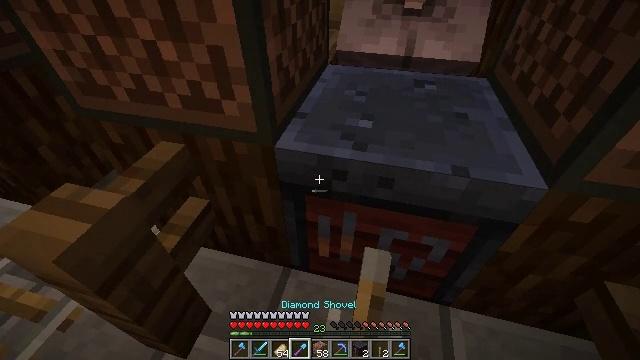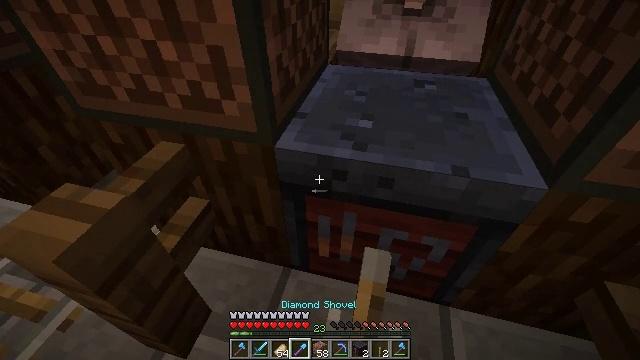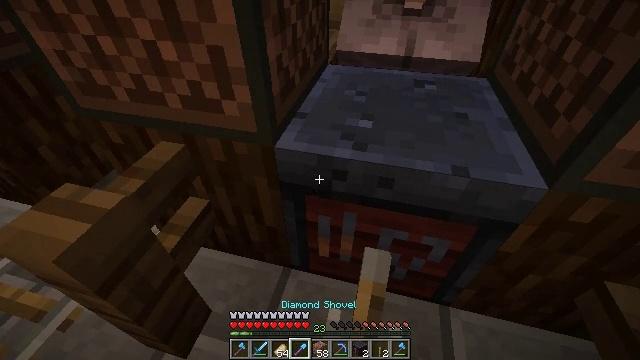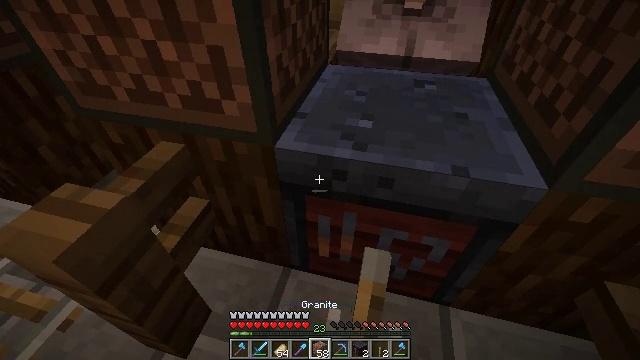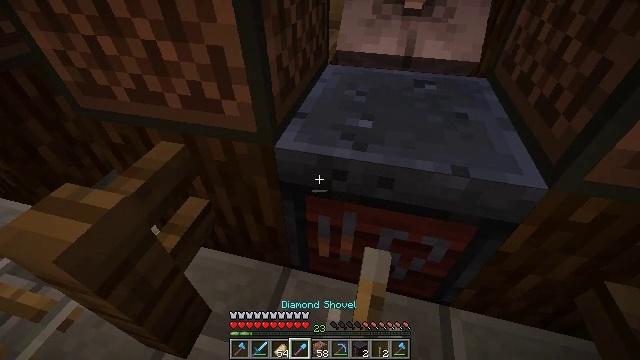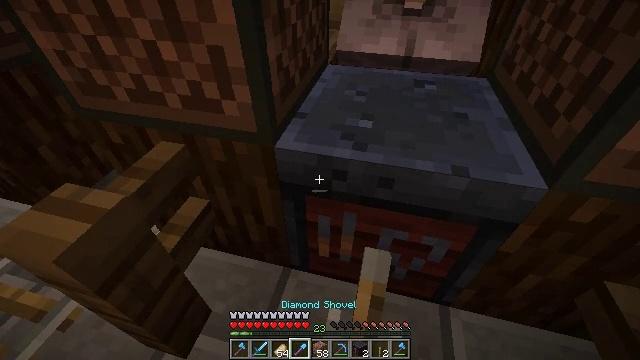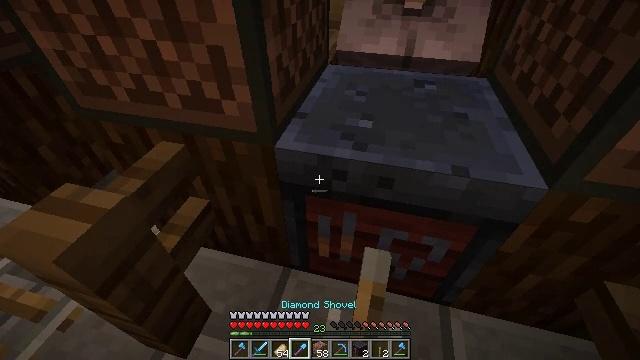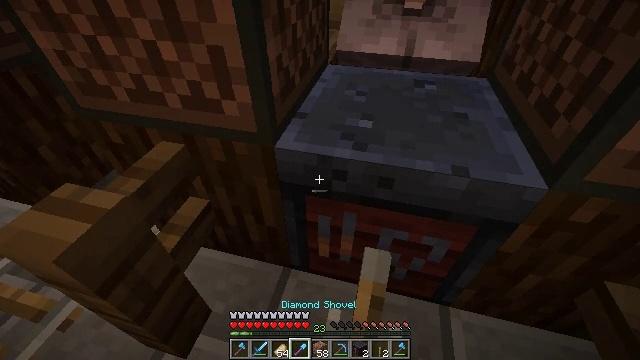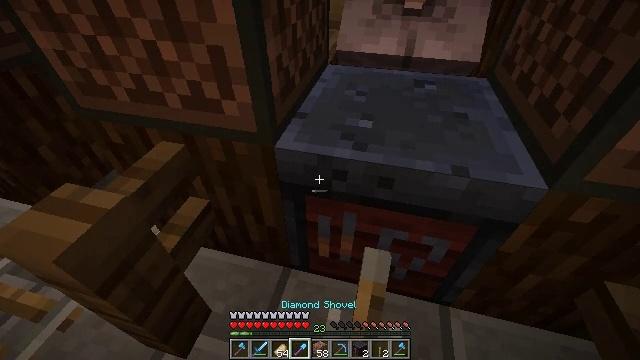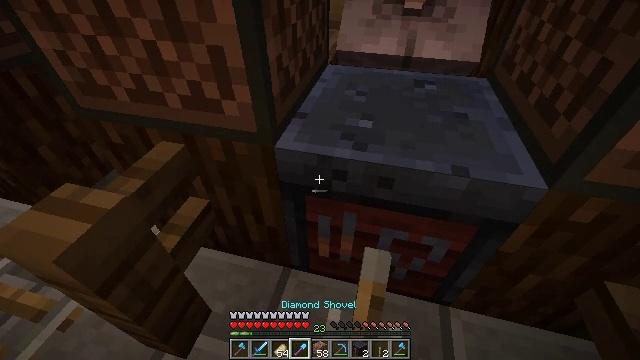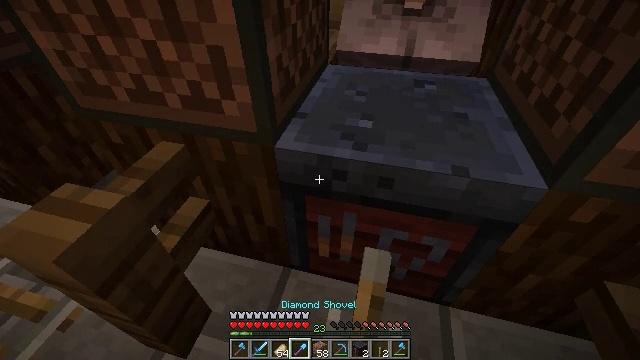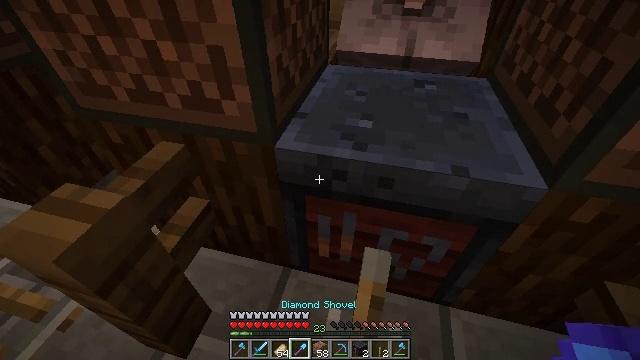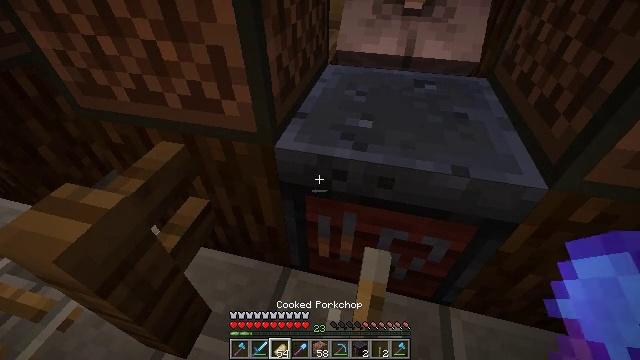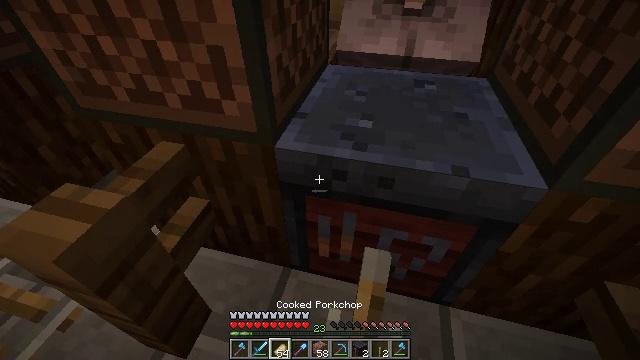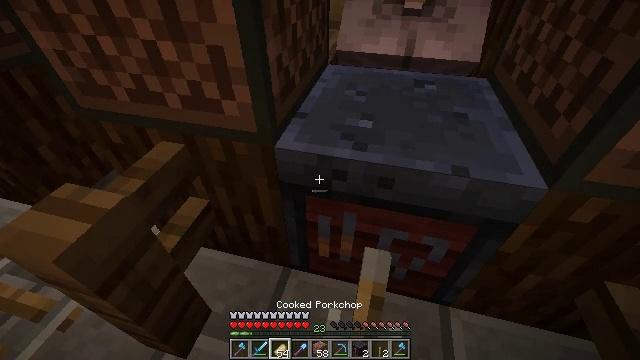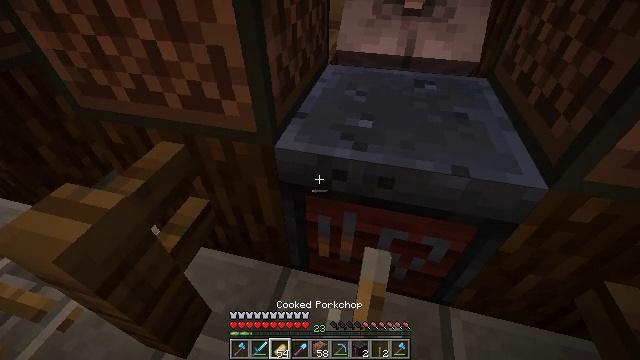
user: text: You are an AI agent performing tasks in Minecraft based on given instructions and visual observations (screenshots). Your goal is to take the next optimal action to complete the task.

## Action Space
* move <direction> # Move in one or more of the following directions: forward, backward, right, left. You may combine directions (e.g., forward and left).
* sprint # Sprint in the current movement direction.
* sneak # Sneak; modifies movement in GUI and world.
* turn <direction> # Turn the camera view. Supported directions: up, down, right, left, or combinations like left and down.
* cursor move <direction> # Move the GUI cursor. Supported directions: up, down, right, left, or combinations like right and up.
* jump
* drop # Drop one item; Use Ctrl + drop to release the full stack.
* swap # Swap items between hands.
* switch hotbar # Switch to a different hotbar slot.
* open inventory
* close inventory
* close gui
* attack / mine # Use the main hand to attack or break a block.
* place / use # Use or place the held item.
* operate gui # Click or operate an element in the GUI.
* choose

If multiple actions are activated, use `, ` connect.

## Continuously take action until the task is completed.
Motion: motion action
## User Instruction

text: Attack the smithing table to collect it.
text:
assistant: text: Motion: no_op
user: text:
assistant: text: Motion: no_op
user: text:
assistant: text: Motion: no_op
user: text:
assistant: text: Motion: no_op
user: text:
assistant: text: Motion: no_op
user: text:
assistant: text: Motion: no_op
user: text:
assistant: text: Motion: no_op
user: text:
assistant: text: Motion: no_op
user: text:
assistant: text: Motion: no_op
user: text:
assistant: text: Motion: no_op
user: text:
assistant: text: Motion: no_op
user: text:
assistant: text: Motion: no_op
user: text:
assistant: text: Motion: no_op
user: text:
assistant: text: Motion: no_op
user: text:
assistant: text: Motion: no_op
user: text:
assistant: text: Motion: no_op
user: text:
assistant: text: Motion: no_op
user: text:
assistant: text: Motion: no_op
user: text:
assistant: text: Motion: no_op
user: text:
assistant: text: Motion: no_op
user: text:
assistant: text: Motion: no_op
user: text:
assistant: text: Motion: no_op
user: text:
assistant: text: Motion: no_op
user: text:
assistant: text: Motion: no_op
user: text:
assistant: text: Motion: no_op
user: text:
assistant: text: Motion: no_op
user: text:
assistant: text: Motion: no_op
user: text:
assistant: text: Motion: no_op
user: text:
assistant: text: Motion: no_op
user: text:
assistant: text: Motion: no_op